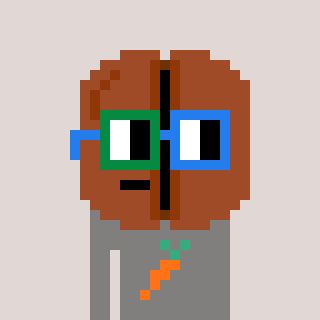
a pixel art character with square green and blue glasses, a coffeebean-shaped head and a bluegrey-colored body on a warm background